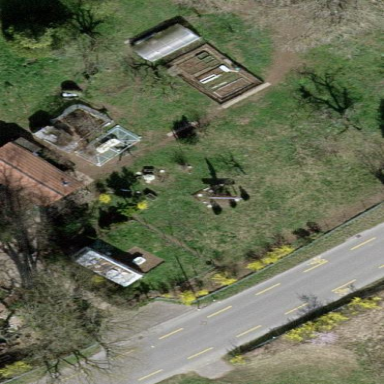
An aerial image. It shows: Garden area designated for leisure land.